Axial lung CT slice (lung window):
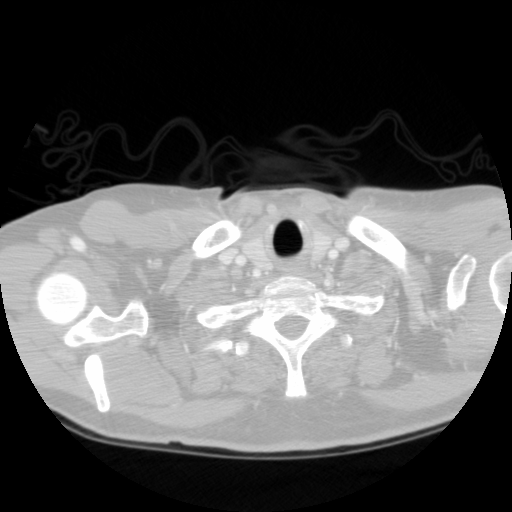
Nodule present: no